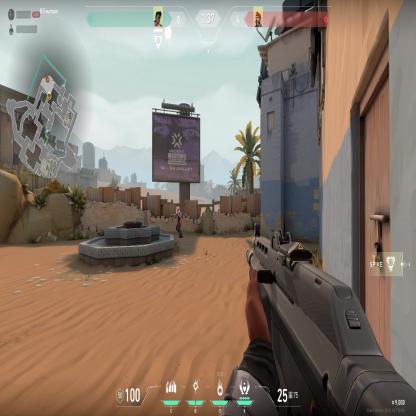
Label: enemy